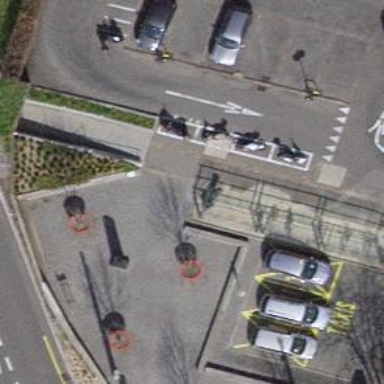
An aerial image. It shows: Taxi stand.